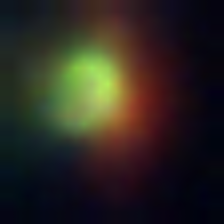
Taxon: NanoPlankton
Group: Other